Question: Here's something typical resulting from using '$log':

If I would just use 'console.log', I would see the source code location of call in the console. When using '$log', I see the location of log call, which is useless to me.
Is there any way to get a more useful result?
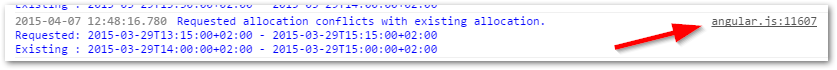
Answer: We just dropped using '$log' completely. It really doesn't provide any benefit that we could see.
Instead, we're now simply using 'console', but with a small twist:
'''
/**
* @see https://github.com/h5bp/html5-boilerplate/blob/master/src/js/plugins.js
*/
var method;
var methods = [
"assert", "clear", "count", "debug", "dir", "dirxml", "error",
"exception", "group", "groupCollapsed", "groupEnd", "info", "log",
"markTimeline", "profile", "profileEnd", "table", "time", "timeEnd",
"timeStamp", "trace", "warn"
];
var methodsLength = methods.length;
var console = ( window.console || {} );
while( methodsLength-- ) {
method = methods[ methodsLength ];
// Only stub undefined methods.
if( !console[ method ] ) {
console[ method ] = Function.prototype;
}
}
angular
.module( "util" )
.constant( "console", console );
'''
We're not overriding 'window.console' as the original html5-boilerplate code does. Instead, we're just creating a new service and inject that whenever we want to use 'console'.
---
### Original answer
I'm not quite sure if this is where I want to go with the issue, but @BenjaminGruenbaum suggested to just use <URL> and change how '$log' works.
This is what it looks like. And Chrome apparently even recognizes the pattern and I can click right through to the source code location.

So here is my proof-of-concept code:
'''
var app = angular.module( "myApp", []);
app.config( function( $provide ) {
$provide.decorator( "$log", function( $delegate ) {
var originalLog = $delegate.log;
$delegate.log = function() {
var stack = new Error().stack;
var location = analyzeStack( stack, 1 );
[].push.call( arguments, location );
originalLog.apply( this, arguments );
};
return $delegate;
} );
} );
app.controller( "ApplicationController", function( $log ) {
$log.log( "Hello World" );
} );
/**
* Take a stack trace and extract a location identifier from it.
* The location identifier represents the location from where the logger was invoked.
* @param {String} stack The traced stack
* @param {Number} [stackIndex=2] The element of the stack you want analyzed.
* @returns {String} A location identifier for the location from where the logger was invoked.
*/
function analyzeStack( stack, stackIndex ) {
stackIndex = stackIndex || 2;
/**
* Group 1: Function name (optional)
* Group 2: File name
* Group 3: Line
* Group 4: Column
*/
var callSitePattern = new RegExp( /at (?:(.*) )?\(?(.*):(\d+):(\d+)\)?/g );
var sites = stack.match( callSitePattern );
// The method that invoked the logger is located at index 2 of the stack
if( sites && stackIndex <= sites.length ) {
var callSiteElementPattern = new RegExp( /at (?:(.*) )?\(?(.*):(\d+):(\d+)\)?/ );
// Pick apart
var callSiteElements = sites[ stackIndex ].match( callSiteElementPattern );
var functionName, fileName, line, column;
// Assume either 4 (no function name) or 5 elements.
if( callSiteElements.length == 5 ) {
functionName = callSiteElements[ 1 ];
fileName = callSiteElements[ 2 ];
line = callSiteElements[ 3 ];
column = callSiteElements[ 4 ];
} else {
functionName = "(unnamed)";
fileName = callSiteElements[ 1 ];
line = callSiteElements[ 2 ];
column = callSiteElements[ 3 ];
}
return functionName + "@" + fileName + ":" + line + ":" + column;
}
return null;
};
'''
I've also put it into a <URL>.